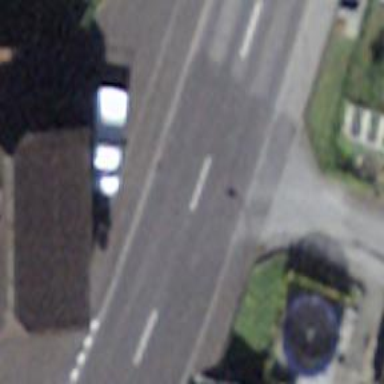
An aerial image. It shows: Secondary road with asphalt surface.